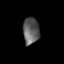
Tissue: skin
Cell type: Epithelial cells
Senescence score: 0.2014
Nuclear area (px): 423
Mean DAPI intensity: 93.749